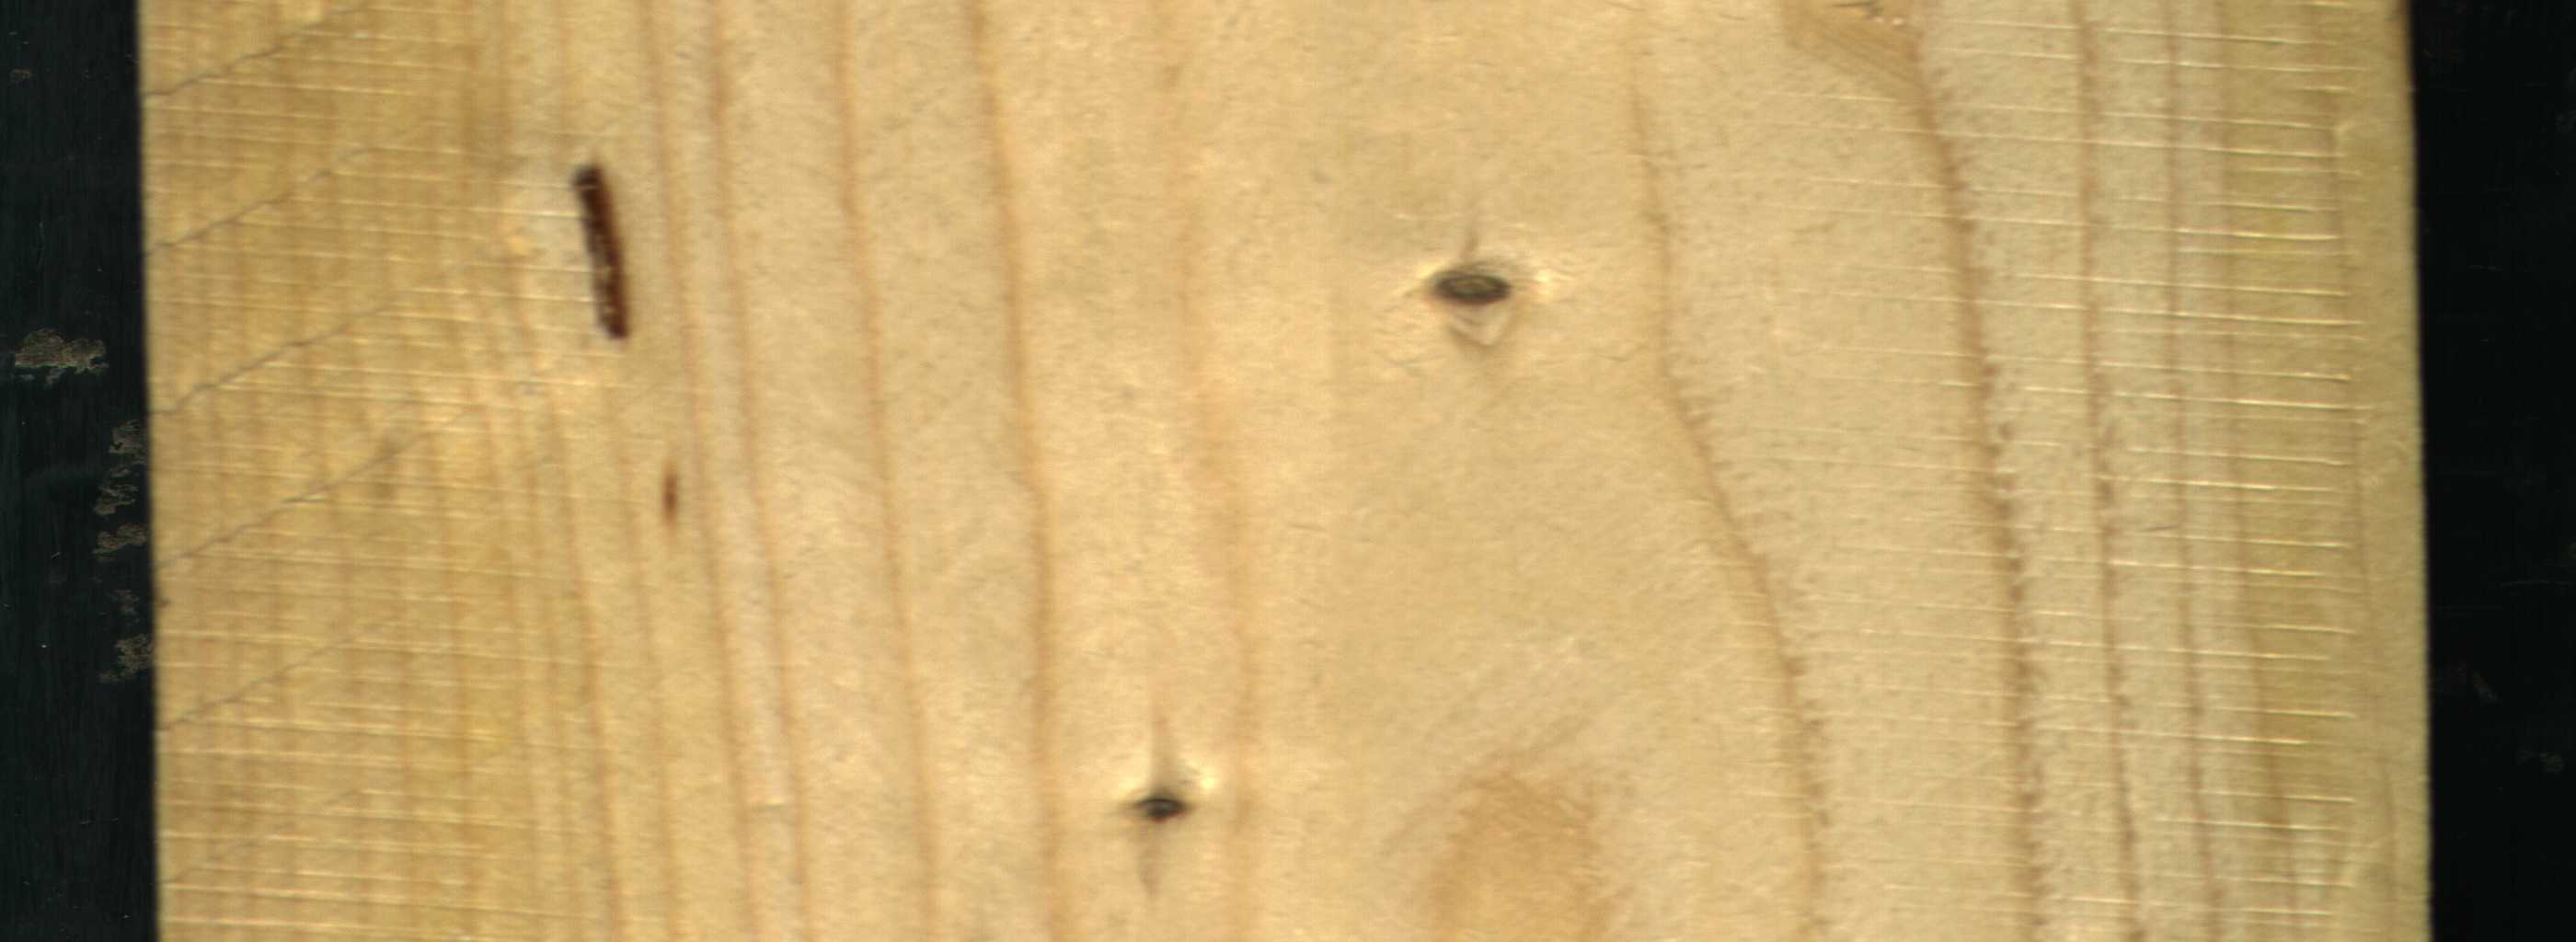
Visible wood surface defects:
resin
Dead_Knot
Live_Knot